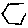
Label: hexagon